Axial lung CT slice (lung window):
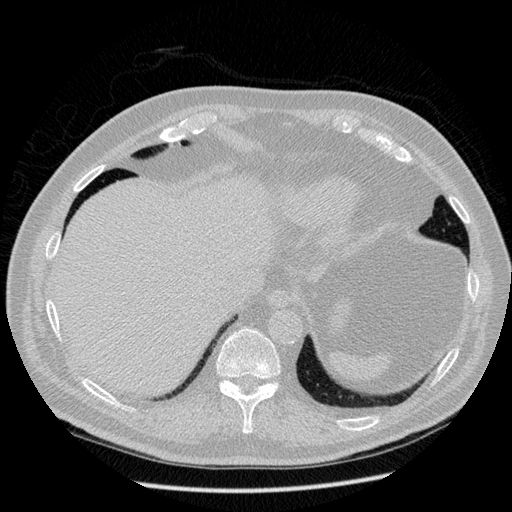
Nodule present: no